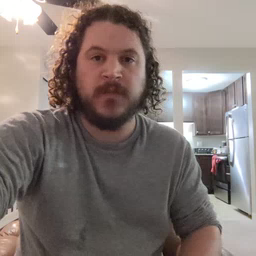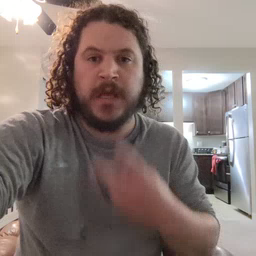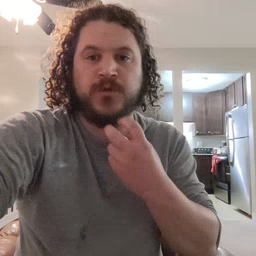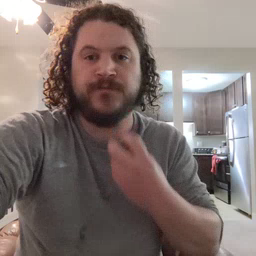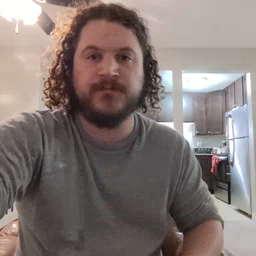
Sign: underwear